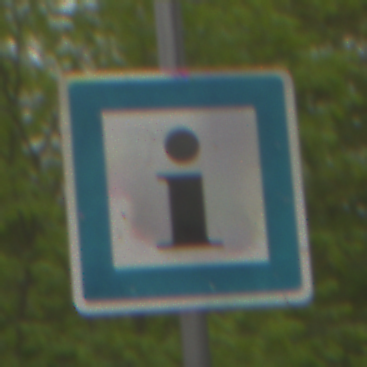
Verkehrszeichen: Informationsstelle
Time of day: MorningAfternoon
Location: Outdoor (Nature)
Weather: Overcast
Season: NotSpecified
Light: Natural